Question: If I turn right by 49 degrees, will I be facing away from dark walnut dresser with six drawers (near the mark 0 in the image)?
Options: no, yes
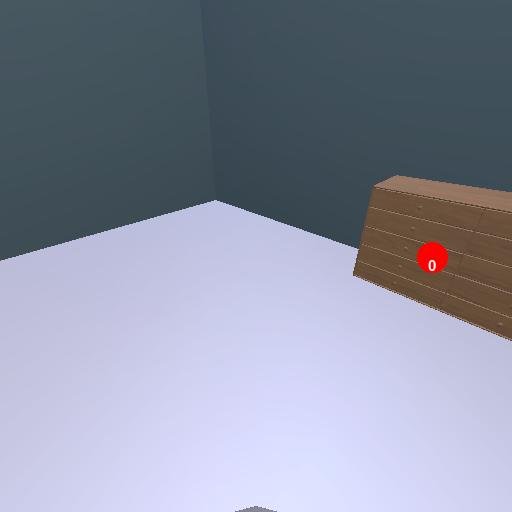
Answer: no